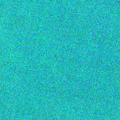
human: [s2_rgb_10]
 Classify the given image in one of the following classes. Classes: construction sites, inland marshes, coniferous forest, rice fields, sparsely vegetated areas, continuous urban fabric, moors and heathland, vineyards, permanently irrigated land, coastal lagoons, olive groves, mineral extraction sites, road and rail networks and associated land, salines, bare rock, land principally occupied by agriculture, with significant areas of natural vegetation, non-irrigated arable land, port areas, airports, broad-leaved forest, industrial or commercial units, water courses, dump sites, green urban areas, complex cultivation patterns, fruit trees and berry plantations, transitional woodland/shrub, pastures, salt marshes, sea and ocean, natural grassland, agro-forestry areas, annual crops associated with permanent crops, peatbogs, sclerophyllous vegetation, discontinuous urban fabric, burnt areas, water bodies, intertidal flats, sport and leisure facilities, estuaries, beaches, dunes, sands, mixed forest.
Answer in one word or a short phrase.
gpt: sea and ocean